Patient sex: F
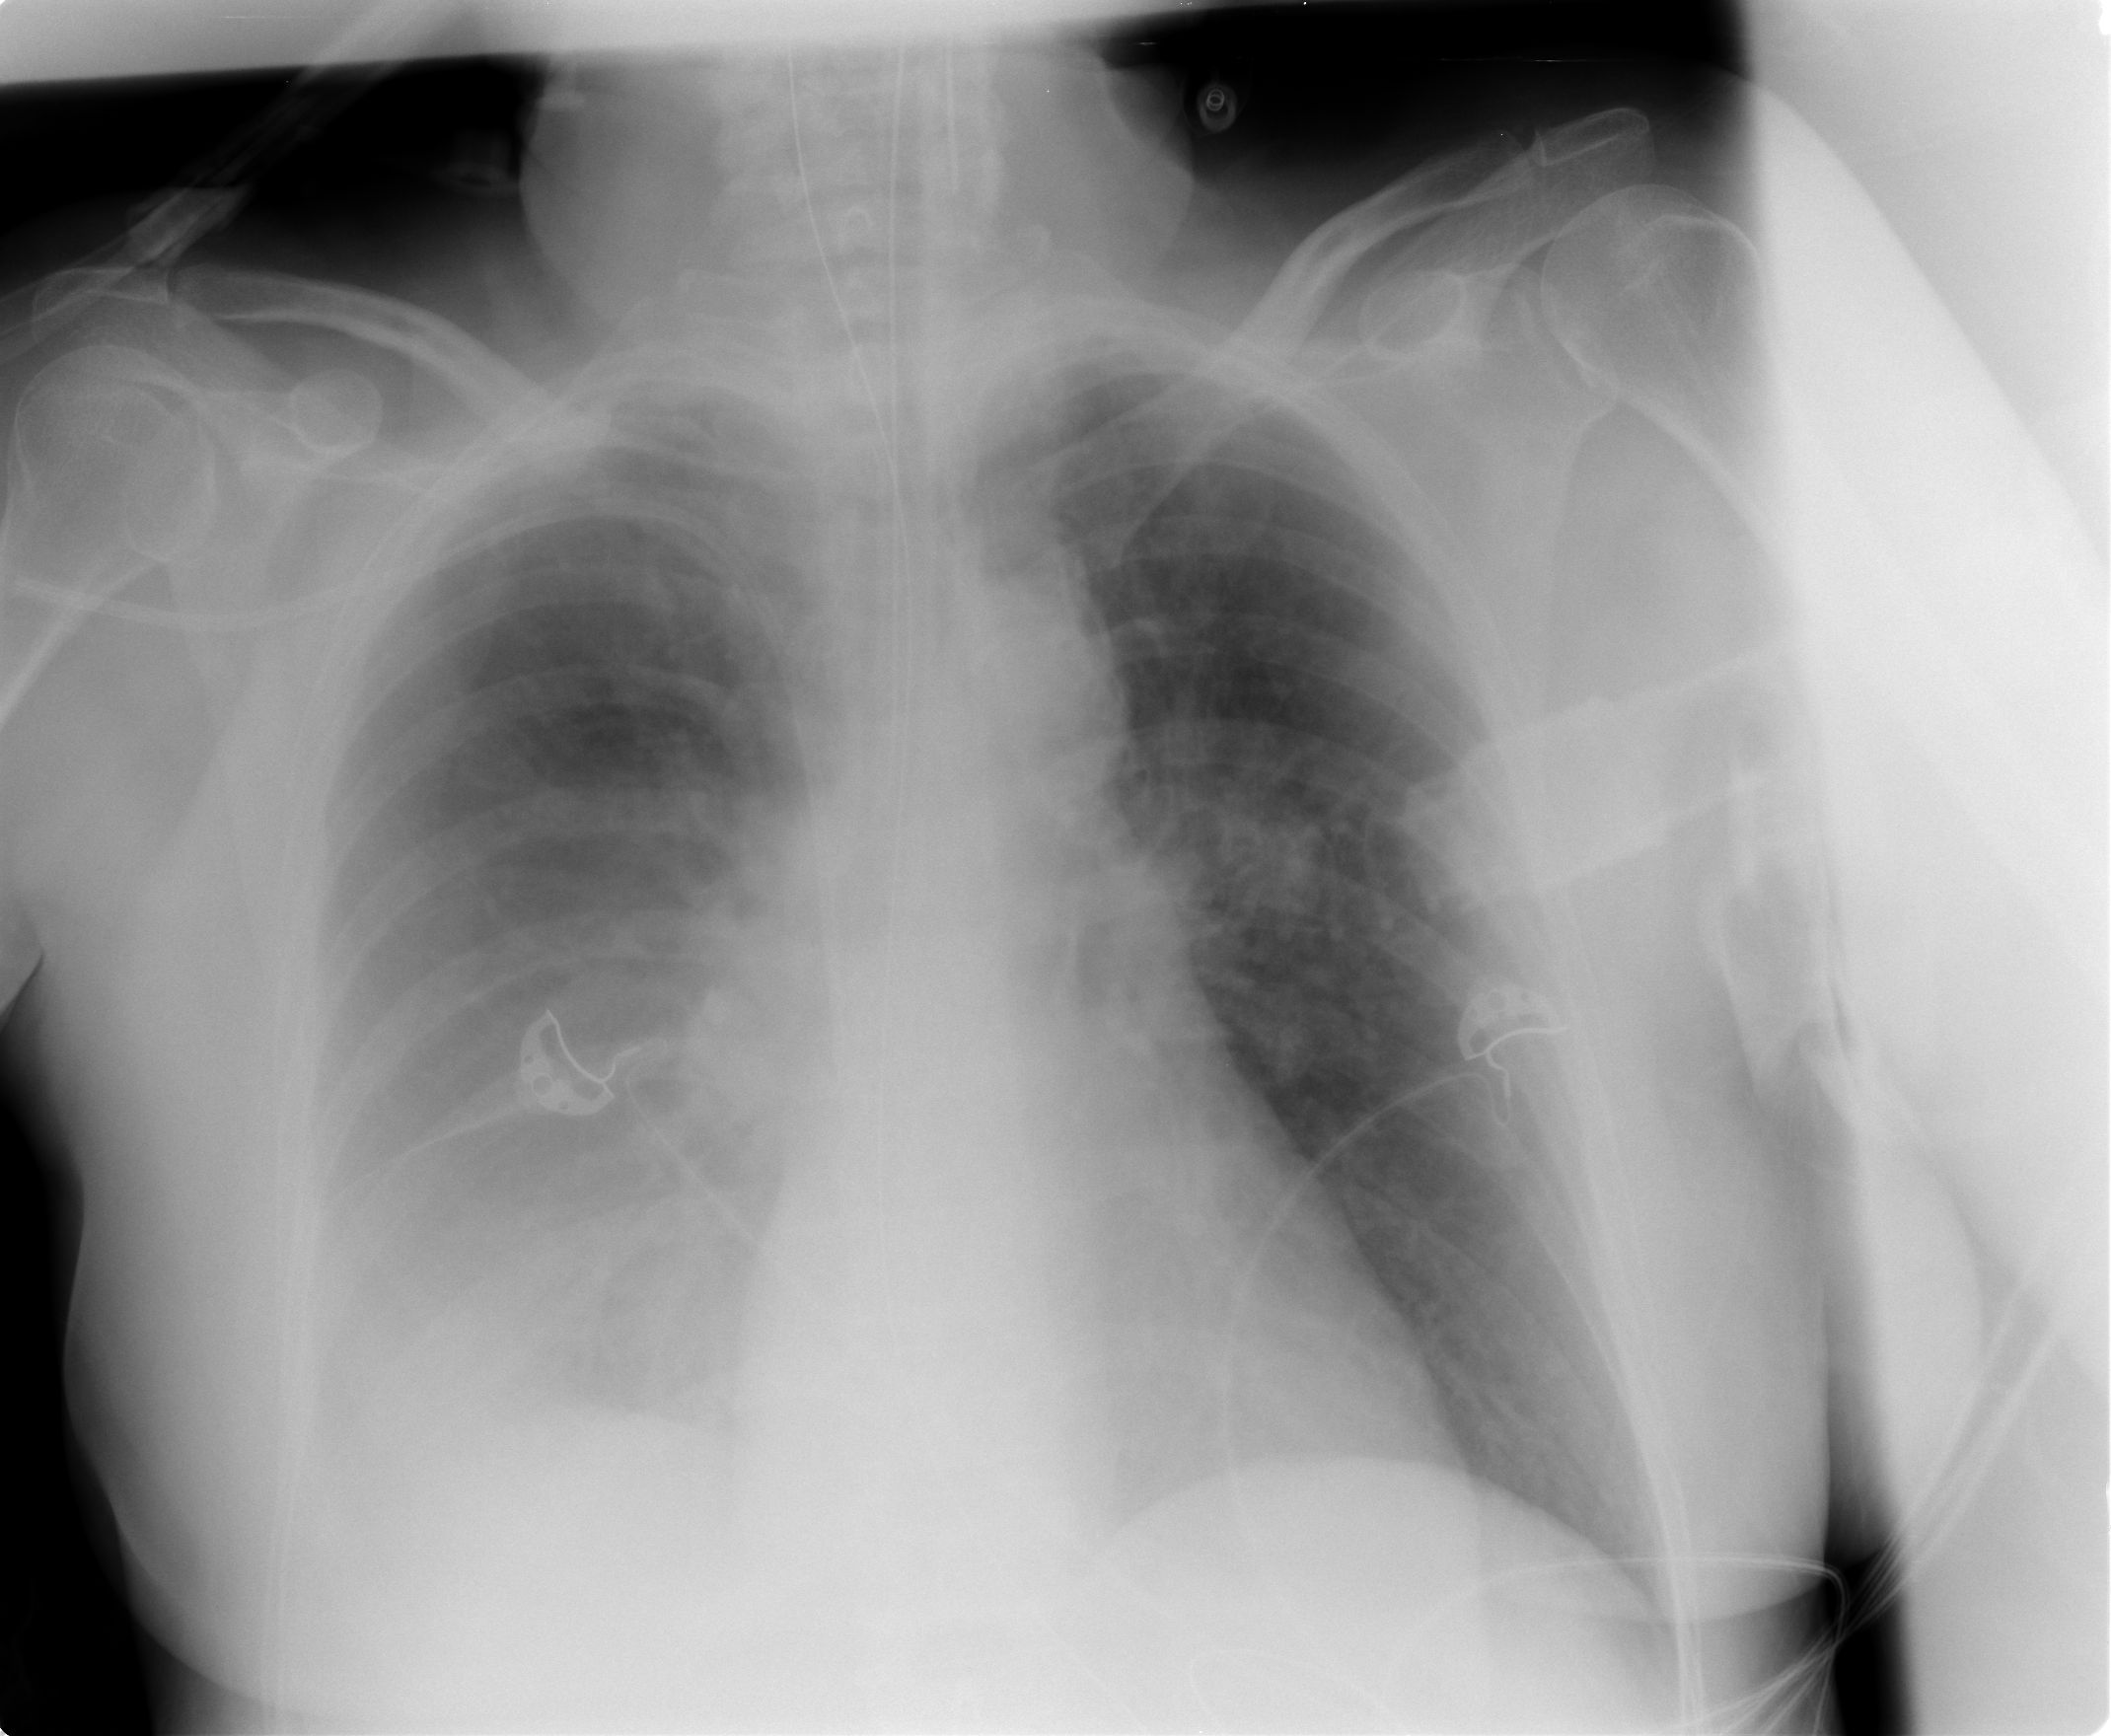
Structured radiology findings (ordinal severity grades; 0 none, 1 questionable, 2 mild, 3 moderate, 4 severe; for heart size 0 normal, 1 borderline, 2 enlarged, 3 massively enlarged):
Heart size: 0
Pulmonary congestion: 2
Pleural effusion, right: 3
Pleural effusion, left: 0
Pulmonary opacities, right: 0
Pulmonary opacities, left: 0
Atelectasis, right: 2
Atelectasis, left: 0